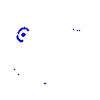
Particle: kaon